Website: apple
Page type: payment
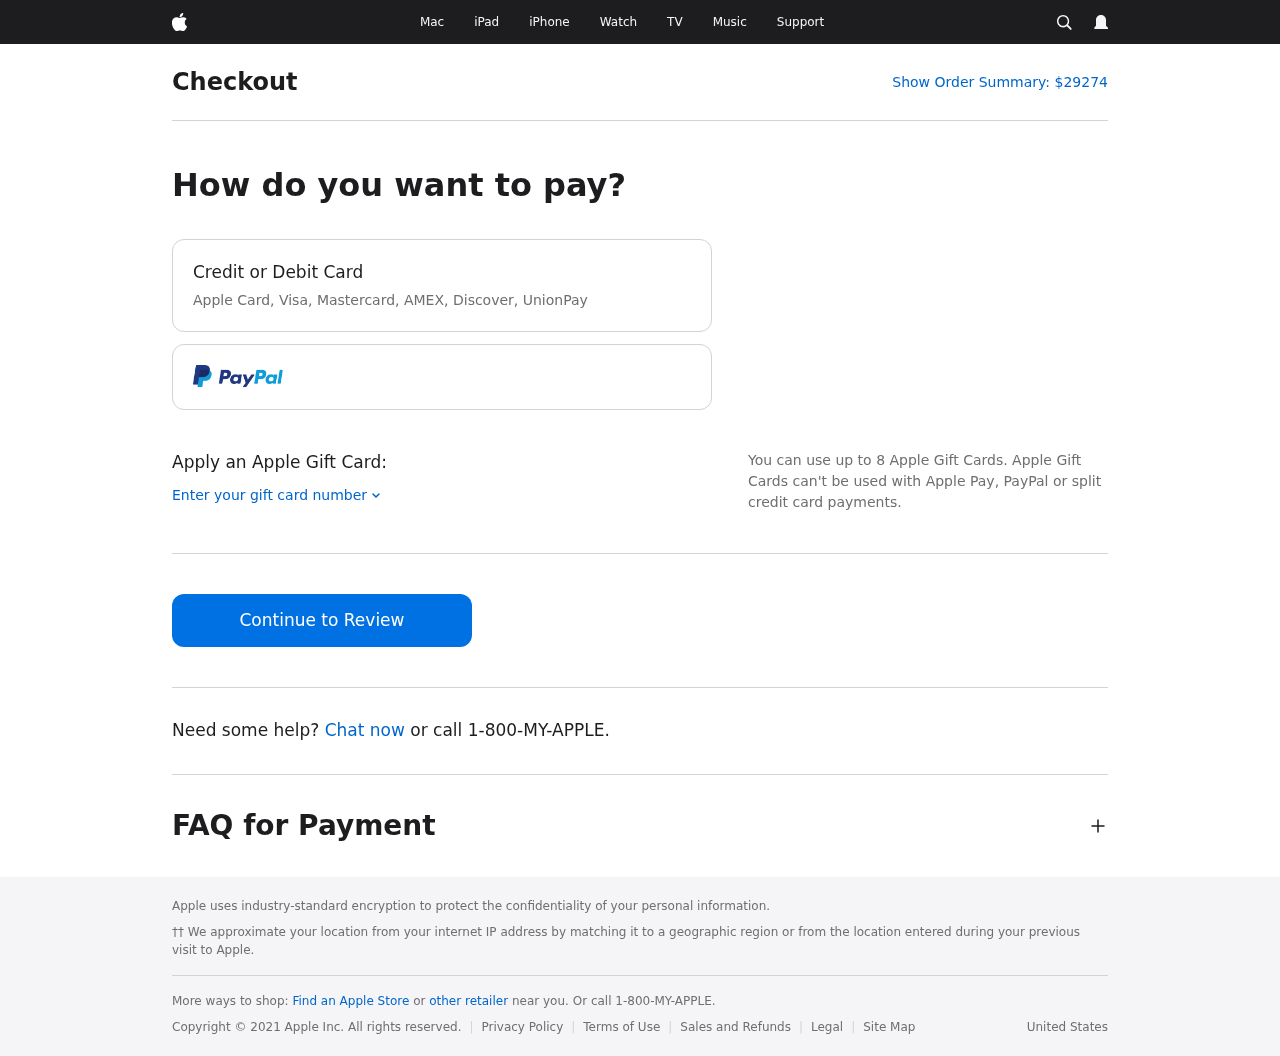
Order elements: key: ORDER_TOTAL
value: $29274